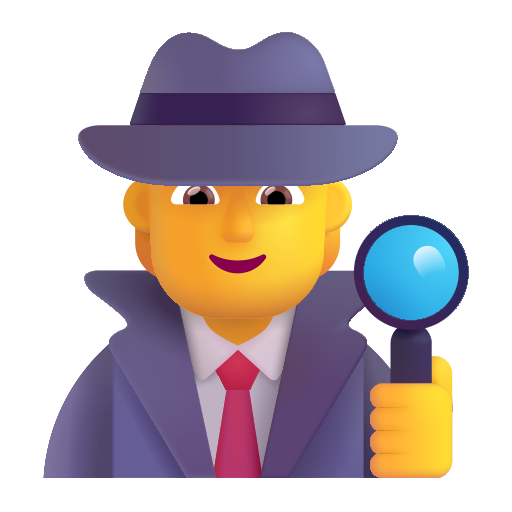
detective color default